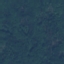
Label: Forest